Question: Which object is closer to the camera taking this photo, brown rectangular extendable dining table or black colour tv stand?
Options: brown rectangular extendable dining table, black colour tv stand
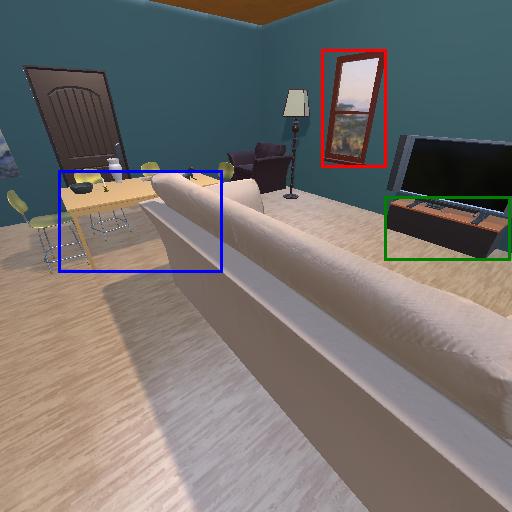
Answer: brown rectangular extendable dining table